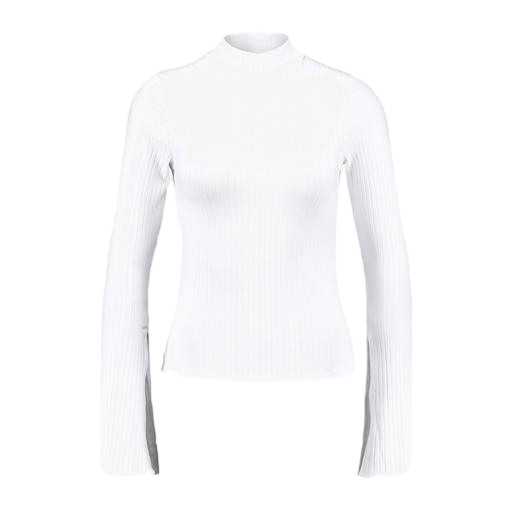
high-neck ribbed-jersey t-shirt, white long-sleeve plissé, white bell-sleeve tee, white background